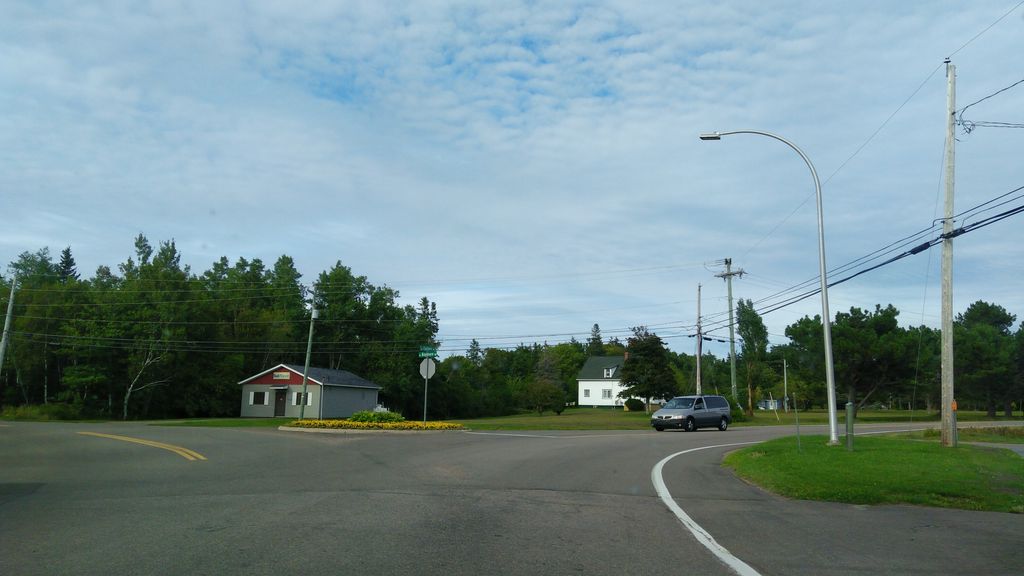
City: charlottetown